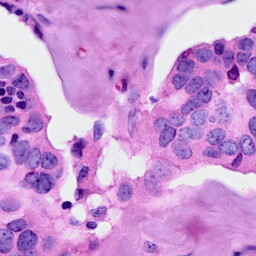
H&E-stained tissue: Breast